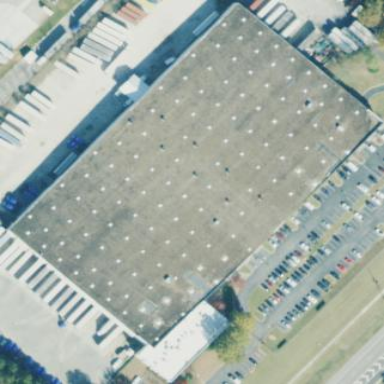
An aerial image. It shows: Warehouse.